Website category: movie
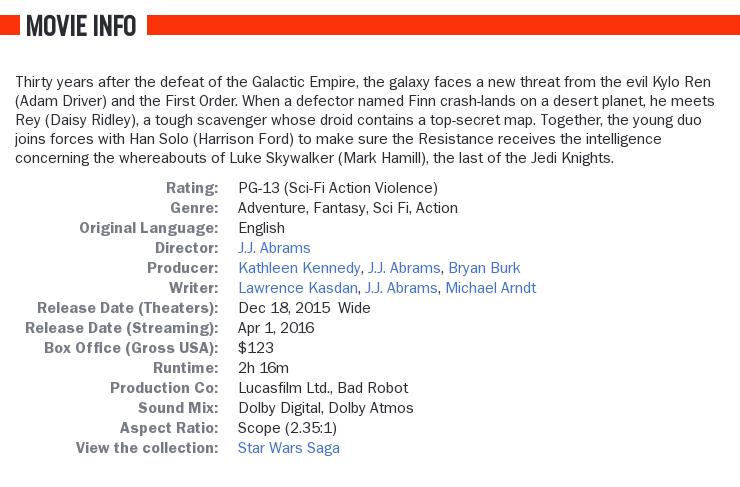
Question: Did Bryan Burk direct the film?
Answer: no

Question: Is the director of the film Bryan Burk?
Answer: no

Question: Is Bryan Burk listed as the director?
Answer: no

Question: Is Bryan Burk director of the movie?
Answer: no

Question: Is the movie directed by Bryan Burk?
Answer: no

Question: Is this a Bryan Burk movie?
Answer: no

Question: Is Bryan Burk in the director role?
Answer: no

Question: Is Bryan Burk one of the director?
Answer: no

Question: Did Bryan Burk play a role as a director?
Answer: no

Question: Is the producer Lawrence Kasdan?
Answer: no

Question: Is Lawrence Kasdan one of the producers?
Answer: no

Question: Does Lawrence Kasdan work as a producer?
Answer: no

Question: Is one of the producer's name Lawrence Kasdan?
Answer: no

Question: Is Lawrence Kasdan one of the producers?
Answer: no

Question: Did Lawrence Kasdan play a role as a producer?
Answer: no

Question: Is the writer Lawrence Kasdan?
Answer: yes

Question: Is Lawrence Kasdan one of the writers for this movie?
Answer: yes

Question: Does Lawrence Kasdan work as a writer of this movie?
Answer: yes

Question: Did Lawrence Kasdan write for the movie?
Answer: yes

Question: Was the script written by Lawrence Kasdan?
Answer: yes

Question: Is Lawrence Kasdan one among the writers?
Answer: yes

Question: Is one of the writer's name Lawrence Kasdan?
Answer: yes

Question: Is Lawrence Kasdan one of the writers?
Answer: yes

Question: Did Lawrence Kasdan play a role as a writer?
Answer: yes

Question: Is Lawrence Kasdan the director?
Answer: no

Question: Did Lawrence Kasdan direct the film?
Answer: no

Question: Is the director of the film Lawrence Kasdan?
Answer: no

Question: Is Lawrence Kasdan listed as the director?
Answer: no

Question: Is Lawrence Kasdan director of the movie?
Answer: no

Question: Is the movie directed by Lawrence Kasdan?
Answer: no

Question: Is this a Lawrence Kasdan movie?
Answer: no

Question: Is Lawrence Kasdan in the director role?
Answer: no

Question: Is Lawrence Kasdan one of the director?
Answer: no

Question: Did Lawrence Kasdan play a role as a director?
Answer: no

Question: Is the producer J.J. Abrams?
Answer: no

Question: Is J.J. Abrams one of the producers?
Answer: no

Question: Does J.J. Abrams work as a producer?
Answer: no

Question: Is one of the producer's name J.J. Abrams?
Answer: no

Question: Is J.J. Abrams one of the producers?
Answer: no

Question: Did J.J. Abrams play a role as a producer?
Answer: no

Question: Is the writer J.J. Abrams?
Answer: yes

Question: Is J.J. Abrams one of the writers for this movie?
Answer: yes

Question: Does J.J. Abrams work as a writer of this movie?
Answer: yes

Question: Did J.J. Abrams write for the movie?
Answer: yes

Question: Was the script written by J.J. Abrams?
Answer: yes

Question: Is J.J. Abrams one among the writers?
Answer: yes

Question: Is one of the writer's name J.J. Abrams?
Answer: yes

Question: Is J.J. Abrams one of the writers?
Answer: yes

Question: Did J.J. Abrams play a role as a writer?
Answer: yes

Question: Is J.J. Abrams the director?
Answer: no

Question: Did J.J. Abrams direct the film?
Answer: no

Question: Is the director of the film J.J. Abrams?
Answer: no

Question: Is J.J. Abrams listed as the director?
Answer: no

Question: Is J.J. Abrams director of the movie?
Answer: no

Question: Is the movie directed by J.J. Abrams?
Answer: no

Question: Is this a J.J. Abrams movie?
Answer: no

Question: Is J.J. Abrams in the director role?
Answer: no

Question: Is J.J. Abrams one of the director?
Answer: no

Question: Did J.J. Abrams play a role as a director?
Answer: no

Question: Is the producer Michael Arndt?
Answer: no

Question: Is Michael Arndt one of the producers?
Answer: no

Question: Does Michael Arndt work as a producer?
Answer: no

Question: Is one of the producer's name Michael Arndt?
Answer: no

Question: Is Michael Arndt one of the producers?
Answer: no